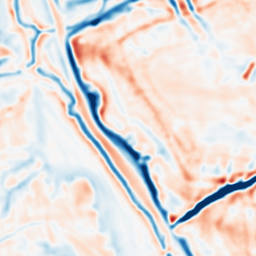
Category: multiscale
Decomposition family: dog_multiscale
Decomposition parameters: sigma_ratio: 1.4
n_scales: 3
base_sigma: 2
Upsampling method: sinc_hamming
Upsampling parameters: scale: 2
kernel_size: 16
Upsampling scale: 2